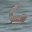
Label: 6